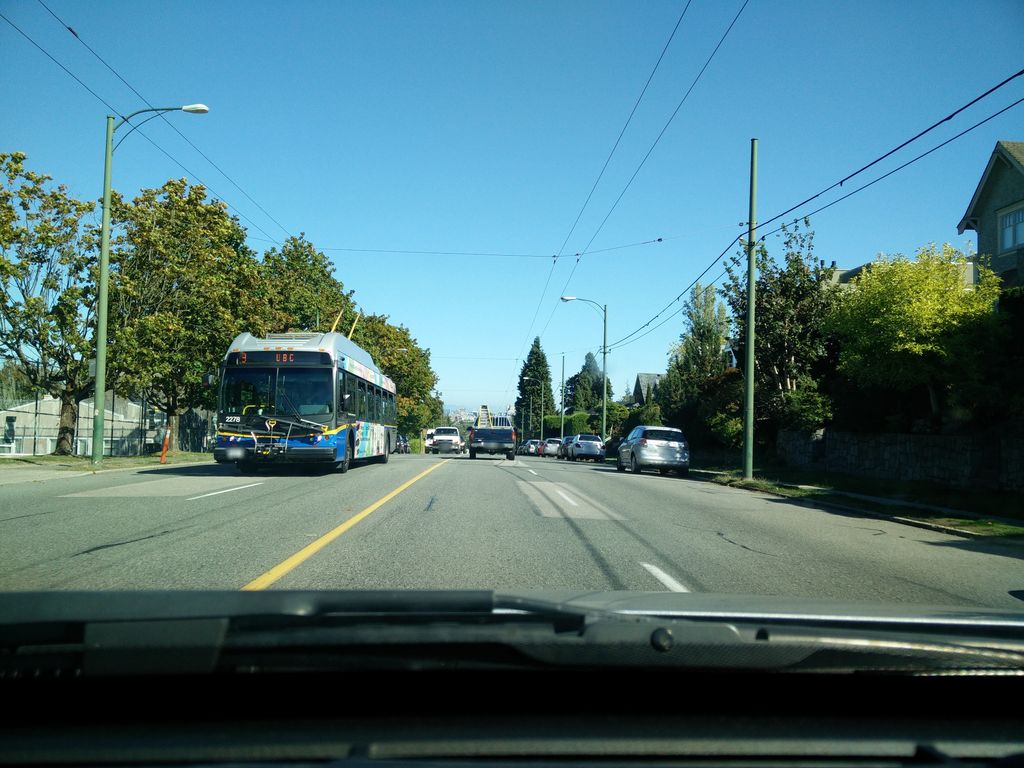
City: vancouver